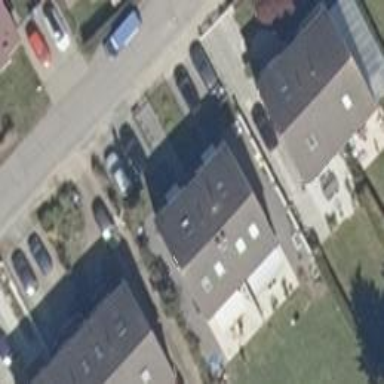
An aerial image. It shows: Semi-detached house with gabled roof.